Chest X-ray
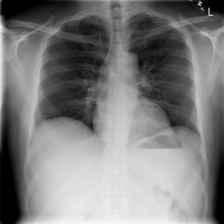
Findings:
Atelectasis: negative
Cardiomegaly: negative
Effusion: negative
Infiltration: negative
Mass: negative
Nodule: negative
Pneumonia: negative
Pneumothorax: negative
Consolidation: negative
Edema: negative
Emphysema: negative
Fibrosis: negative
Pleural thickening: negative
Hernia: negative